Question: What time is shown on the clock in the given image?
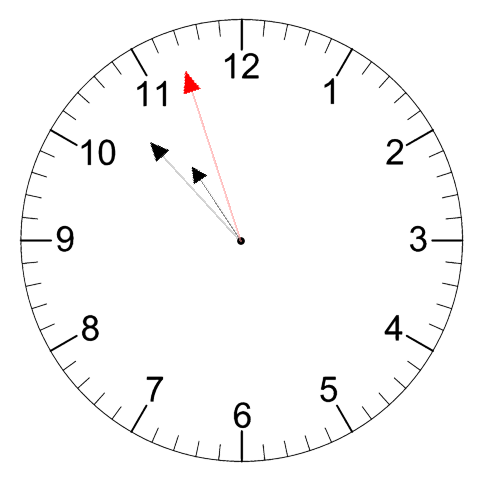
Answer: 10:52:57